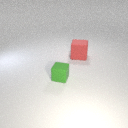
small green rubber cube in front of large red rubber cube